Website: apple
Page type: customer-info-address
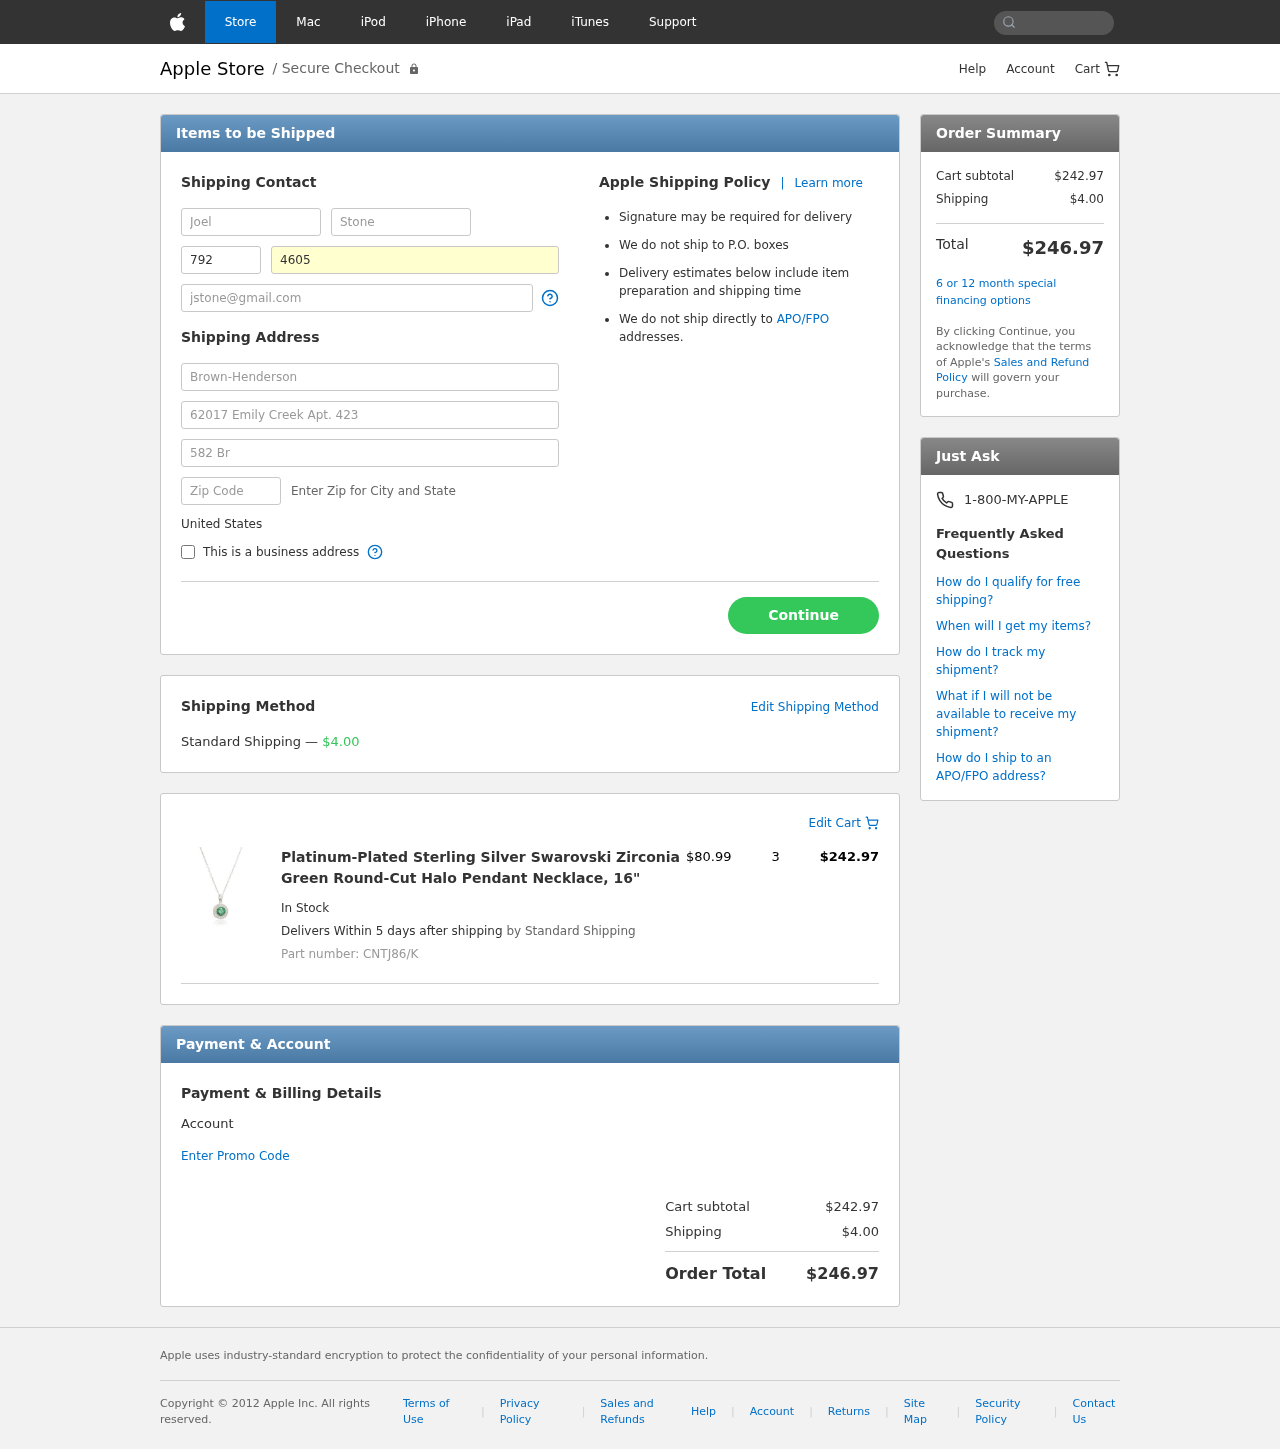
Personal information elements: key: PII_COUNTRY
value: United States
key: PII_FIRSTNAME
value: Joel
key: PII_LASTNAME
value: Stone
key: PII_PHONE_AREA
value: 792
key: PII_PHONE_LINE
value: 4605
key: PII_EMAIL
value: jstone@gmail.com
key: PII_COMPANY
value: Brown-Henderson
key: PII_STREET
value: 62017 Emily Creek Apt. 423
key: PII_STREET2
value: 582 Brown Squares Suite 914
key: PII_POSTCODE
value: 30515
Product elements: key: PRODUCT1_NAME
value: Platinum-Plated Sterling Silver Swarovski Zirconia Green Round-Cut Halo Pendant Necklace, 16"
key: PRODUCT1_PRICE
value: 80.99
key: PRODUCT1_QUANTITY
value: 3
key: PRODUCT1_SKU
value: CNTJ86/K
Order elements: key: ORDER_SHIPPING_COST
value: $4.00
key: ORDER_ITEM_TOTAL
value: $242.97
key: ORDER_SUBTOTAL
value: $242.97
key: ORDER_TOTAL
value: $246.97